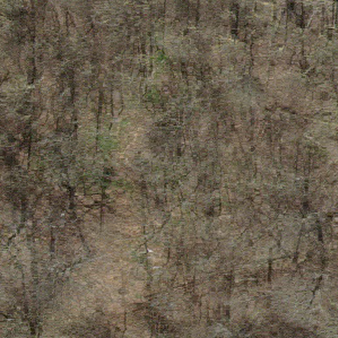
Label: other